Field crop: maize
Growth stage: 2
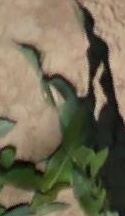
Species: maize